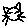
Label: cat